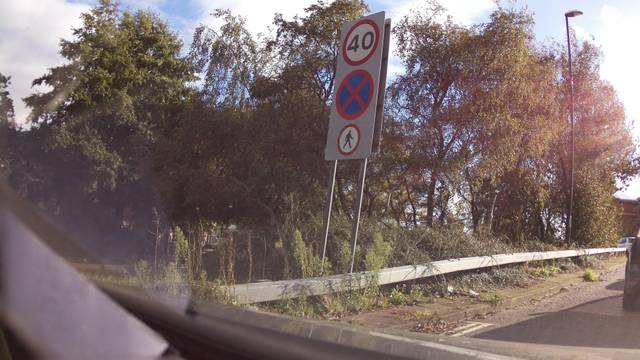
Region: United Kingdom
Coordinates: 52.927, -1.474